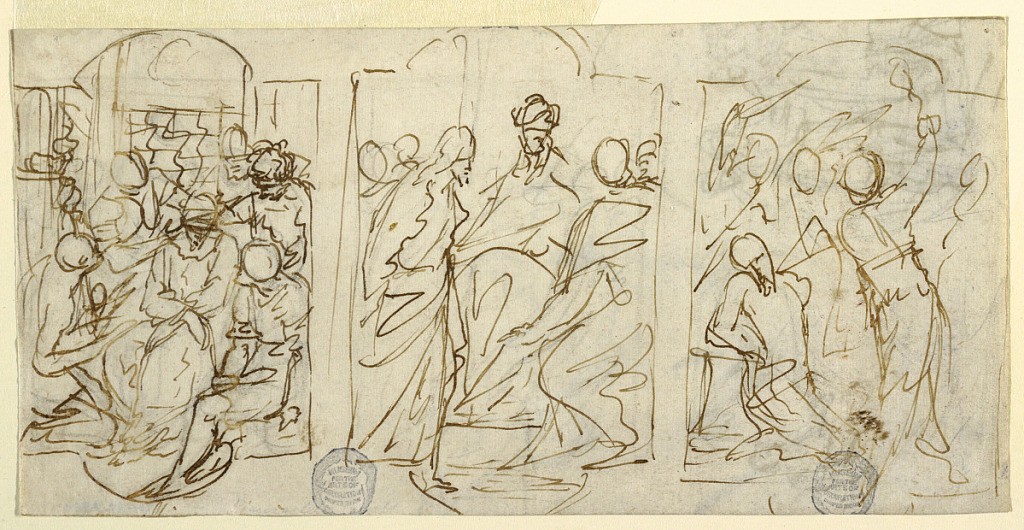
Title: Three Stages of the Passion: The Mockery, Christ before Pilate, Flagellation
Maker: Francesco Coghetti, Italian, 1804 - 1875
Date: ca. 1848
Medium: Pen and brown ink on paper
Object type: Drawing
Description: The three stages of the Passion are sketched in three spaces defined by lobed archways. On the reverse, part of a sketch of an oval composition: Simeon and Anna with the infant Jesus in the temple and a sketch of an Oriental man.